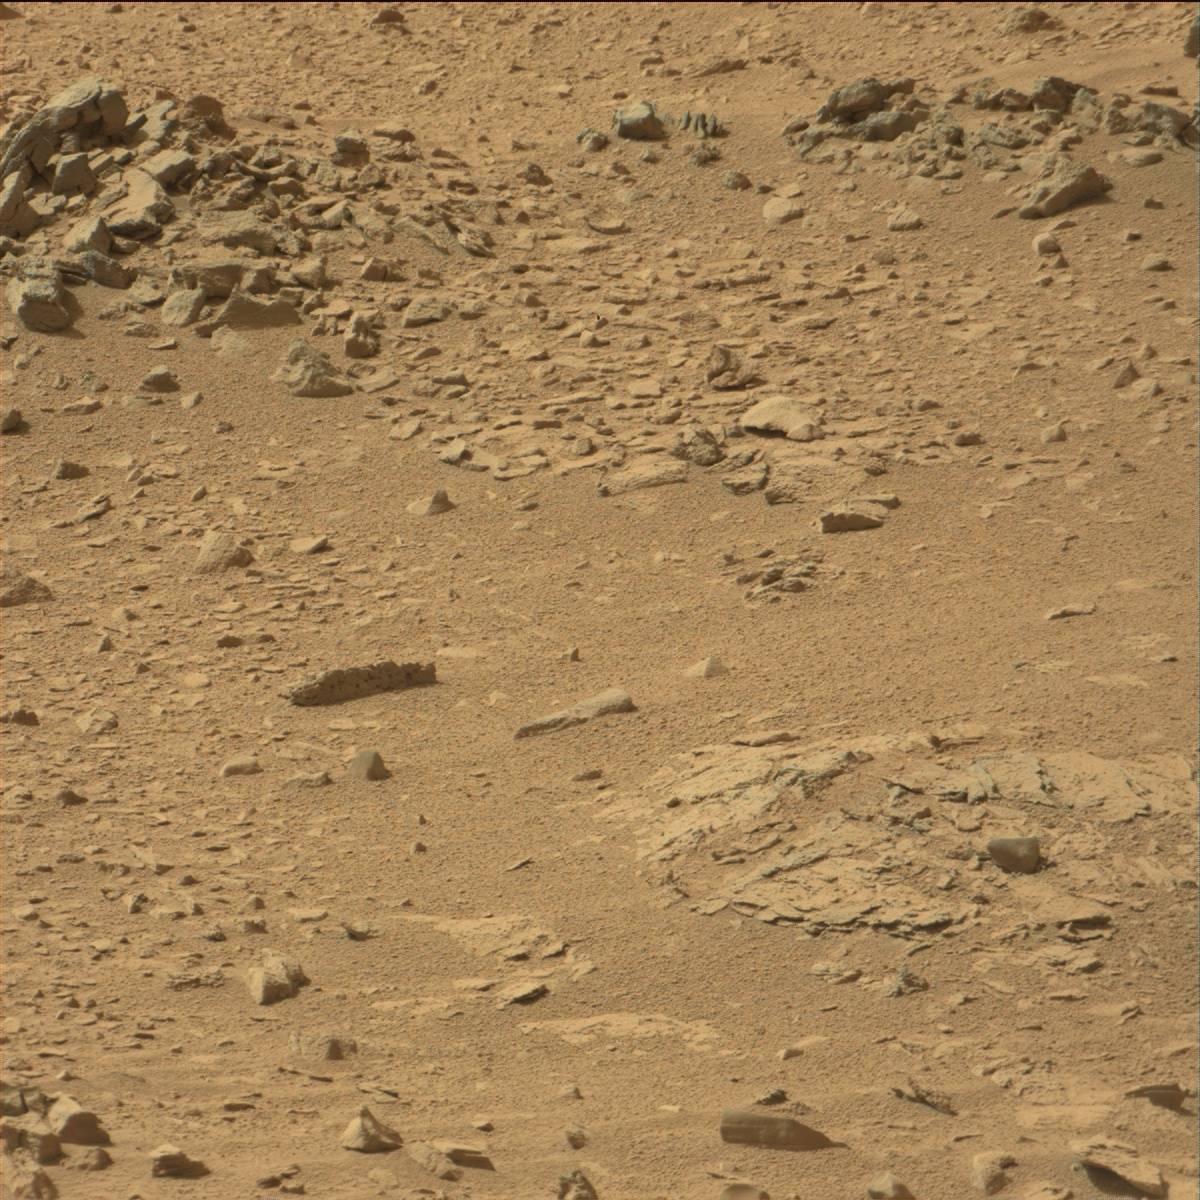
Terrain classes present: Bedrock, Sand / Soil